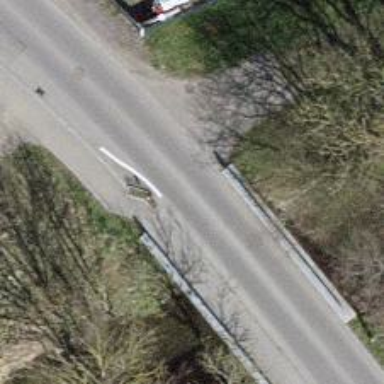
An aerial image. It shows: Unclassified road with bridge and traffic calming measures.